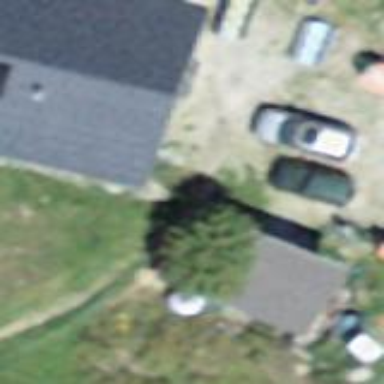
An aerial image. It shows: Garage.